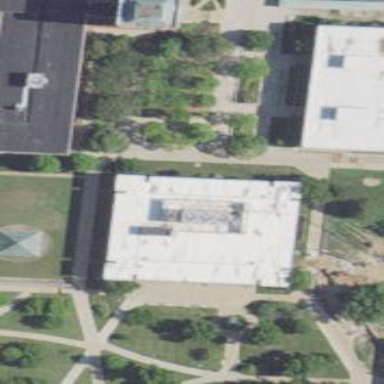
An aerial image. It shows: University building with library inside.